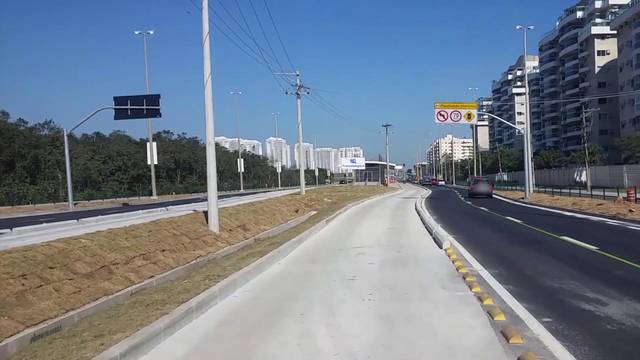
Region: Brazil
Coordinates: -22.999, -43.429